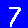
Digit: 7